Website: walmart
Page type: account-selection
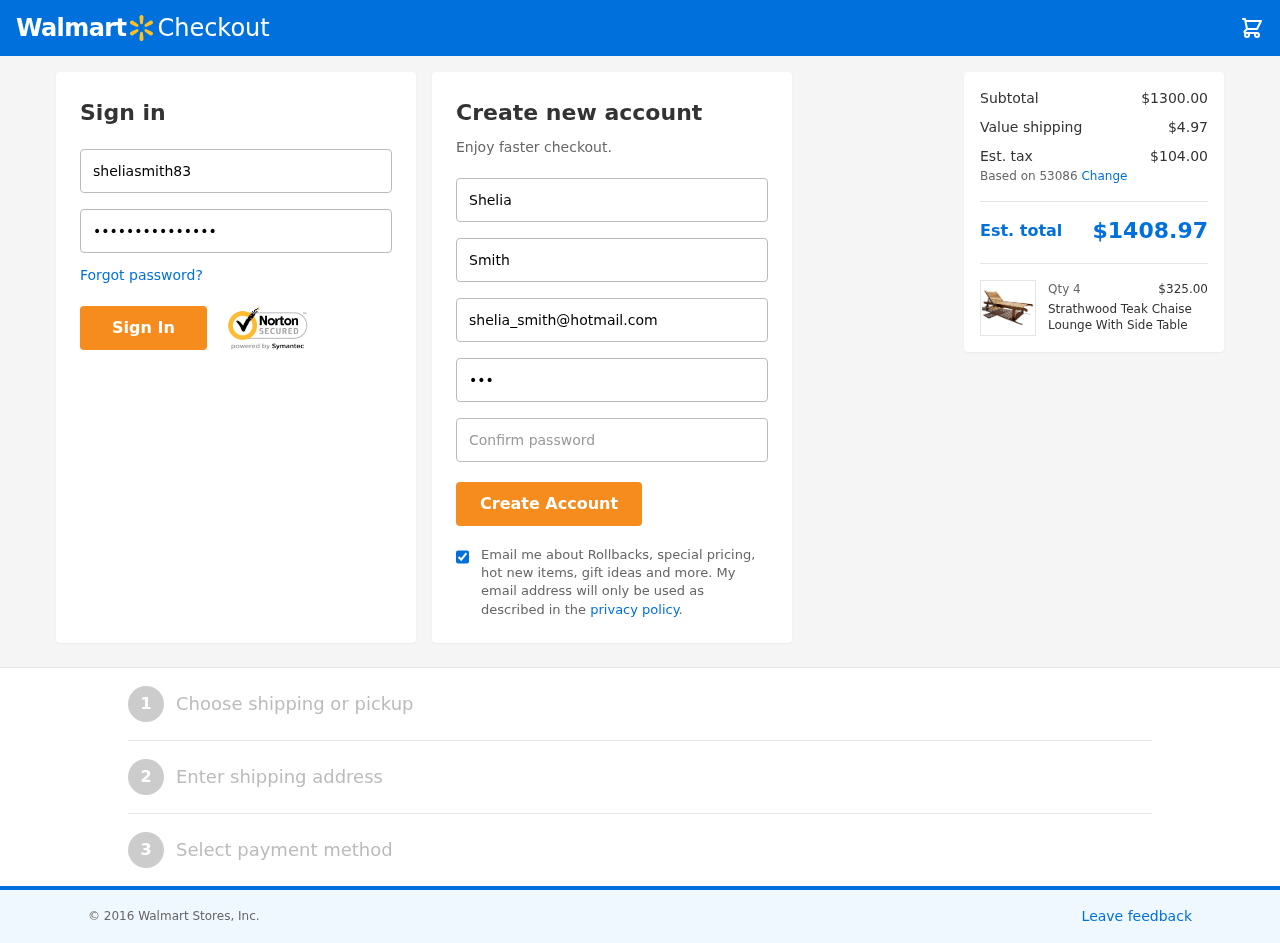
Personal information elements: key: PII_EMAIL
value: shelia_smith@hotmail.com
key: PII_FIRSTNAME
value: Shelia
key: PII_LASTNAME
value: Smith
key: PII_LOGIN_USERNAME
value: sheliasmith83
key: PII_POSTCODE
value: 53086
Product elements: key: PRODUCT1_NAME
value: Strathwood Teak Chaise Lounge With Side Table
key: PRODUCT1_PRICE
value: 325
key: PRODUCT1_QUANTITY
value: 4
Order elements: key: ORDER_SUBTOTAL
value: $1300.00
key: ORDER_SHIPPING_COST
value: $4.97
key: ORDER_TAX
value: $104.00
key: ORDER_TOTAL
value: $1408.97